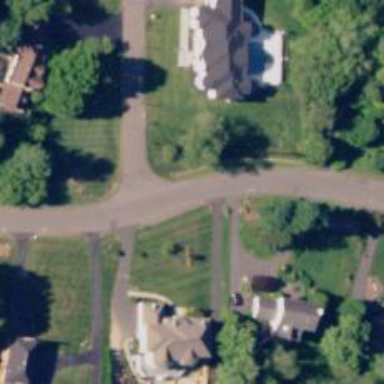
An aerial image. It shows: Residential road.